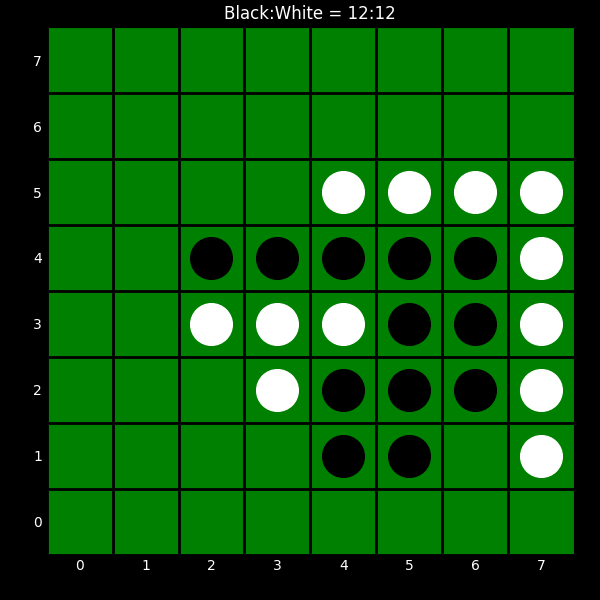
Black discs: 12
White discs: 12